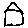
Label: house